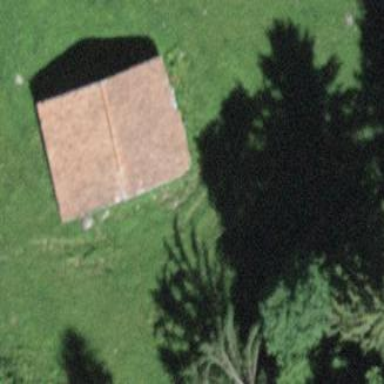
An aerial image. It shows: Rural barn.